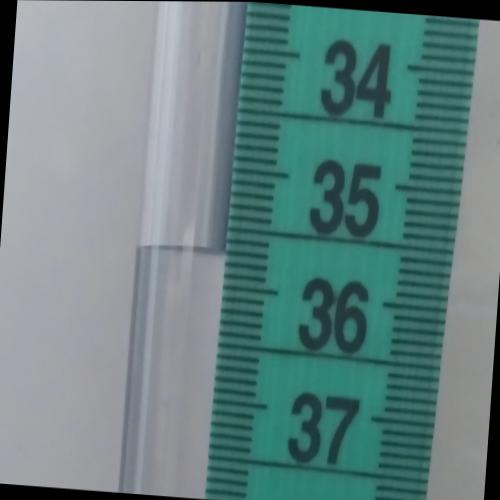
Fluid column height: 35.7 cm